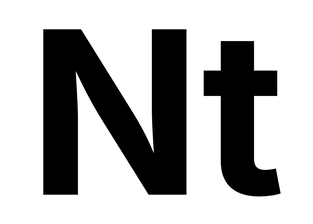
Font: Inter_Bold